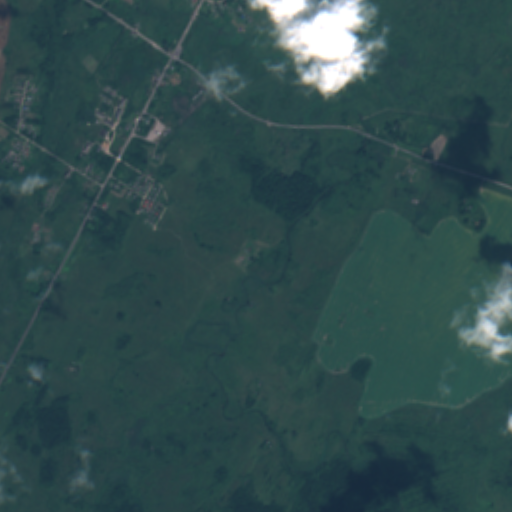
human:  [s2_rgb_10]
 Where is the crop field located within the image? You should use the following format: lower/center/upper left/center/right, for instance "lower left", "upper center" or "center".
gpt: The crop field is located in the left of the image.
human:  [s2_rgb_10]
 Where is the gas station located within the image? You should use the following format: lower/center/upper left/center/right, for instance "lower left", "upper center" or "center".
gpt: The gas station is located in the upper left of the image.
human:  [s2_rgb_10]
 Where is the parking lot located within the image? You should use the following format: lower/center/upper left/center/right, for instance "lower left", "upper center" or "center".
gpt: The parking lot is located in the upper left of the image.
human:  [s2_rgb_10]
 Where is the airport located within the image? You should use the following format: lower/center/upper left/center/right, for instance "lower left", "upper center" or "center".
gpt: There is no airport in the image.